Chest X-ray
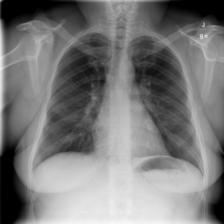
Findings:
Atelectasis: negative
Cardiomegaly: negative
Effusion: negative
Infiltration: negative
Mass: negative
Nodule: negative
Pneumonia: negative
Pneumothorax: negative
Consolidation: negative
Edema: negative
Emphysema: negative
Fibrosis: negative
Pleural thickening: negative
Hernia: negative